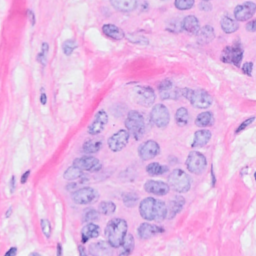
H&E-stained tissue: Breast